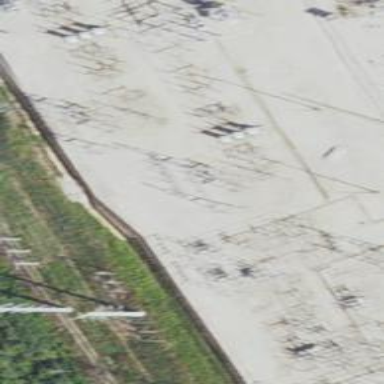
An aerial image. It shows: Switch used for power control.